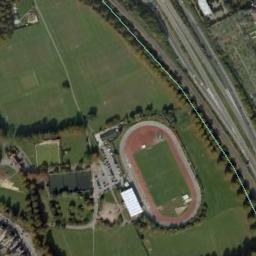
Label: ground_track_field